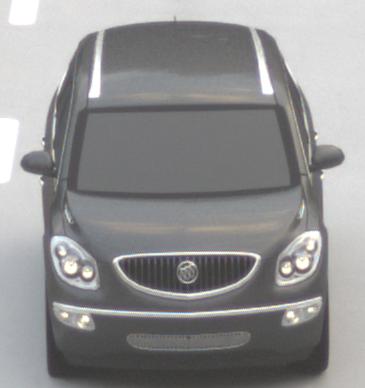
Make: Buick
Model: Enclave
Detailed model: GMT967
Model produced from: 2007
Model produced until: 2017
Doors: 5
Color: gray
Road condition: dry road
Daytime: sunrise or sunset
Contrast: low contrast